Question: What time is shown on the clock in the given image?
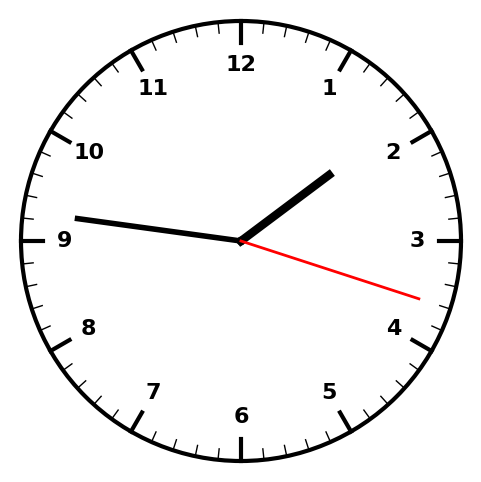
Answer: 01:46:18